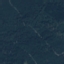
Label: Forest